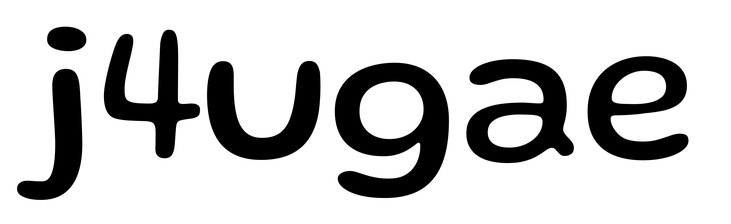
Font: Gluten_Regular